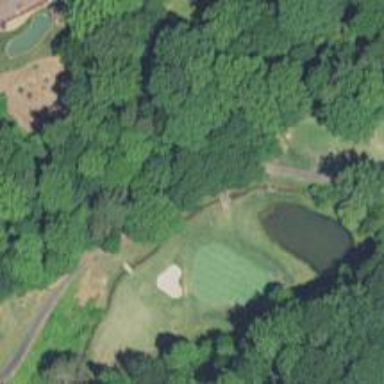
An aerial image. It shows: Path bridge over golf course.